Field crop: maize
Growth stage: 2
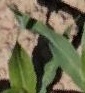
Species: maize